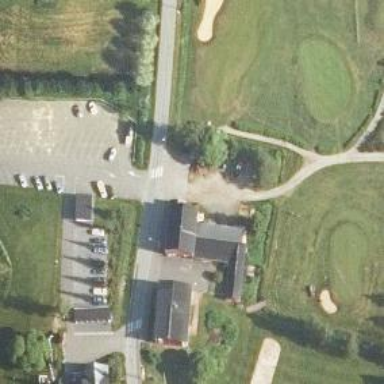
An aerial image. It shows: Golf course surrounded by greenery.